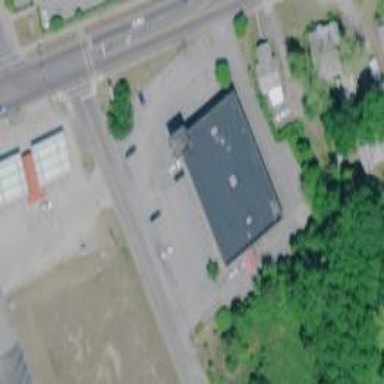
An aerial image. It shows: Retail building.